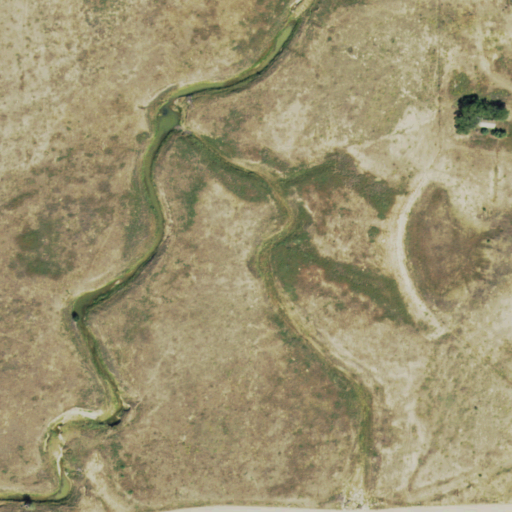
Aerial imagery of valley in Colorado named Penrose Draw containing shrub, grassland, and open development